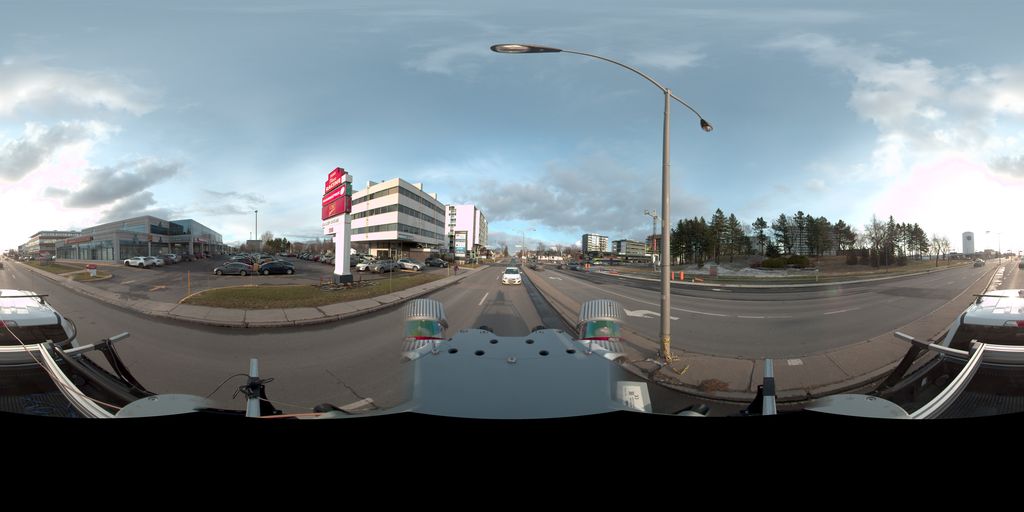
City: quebec_city